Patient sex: M
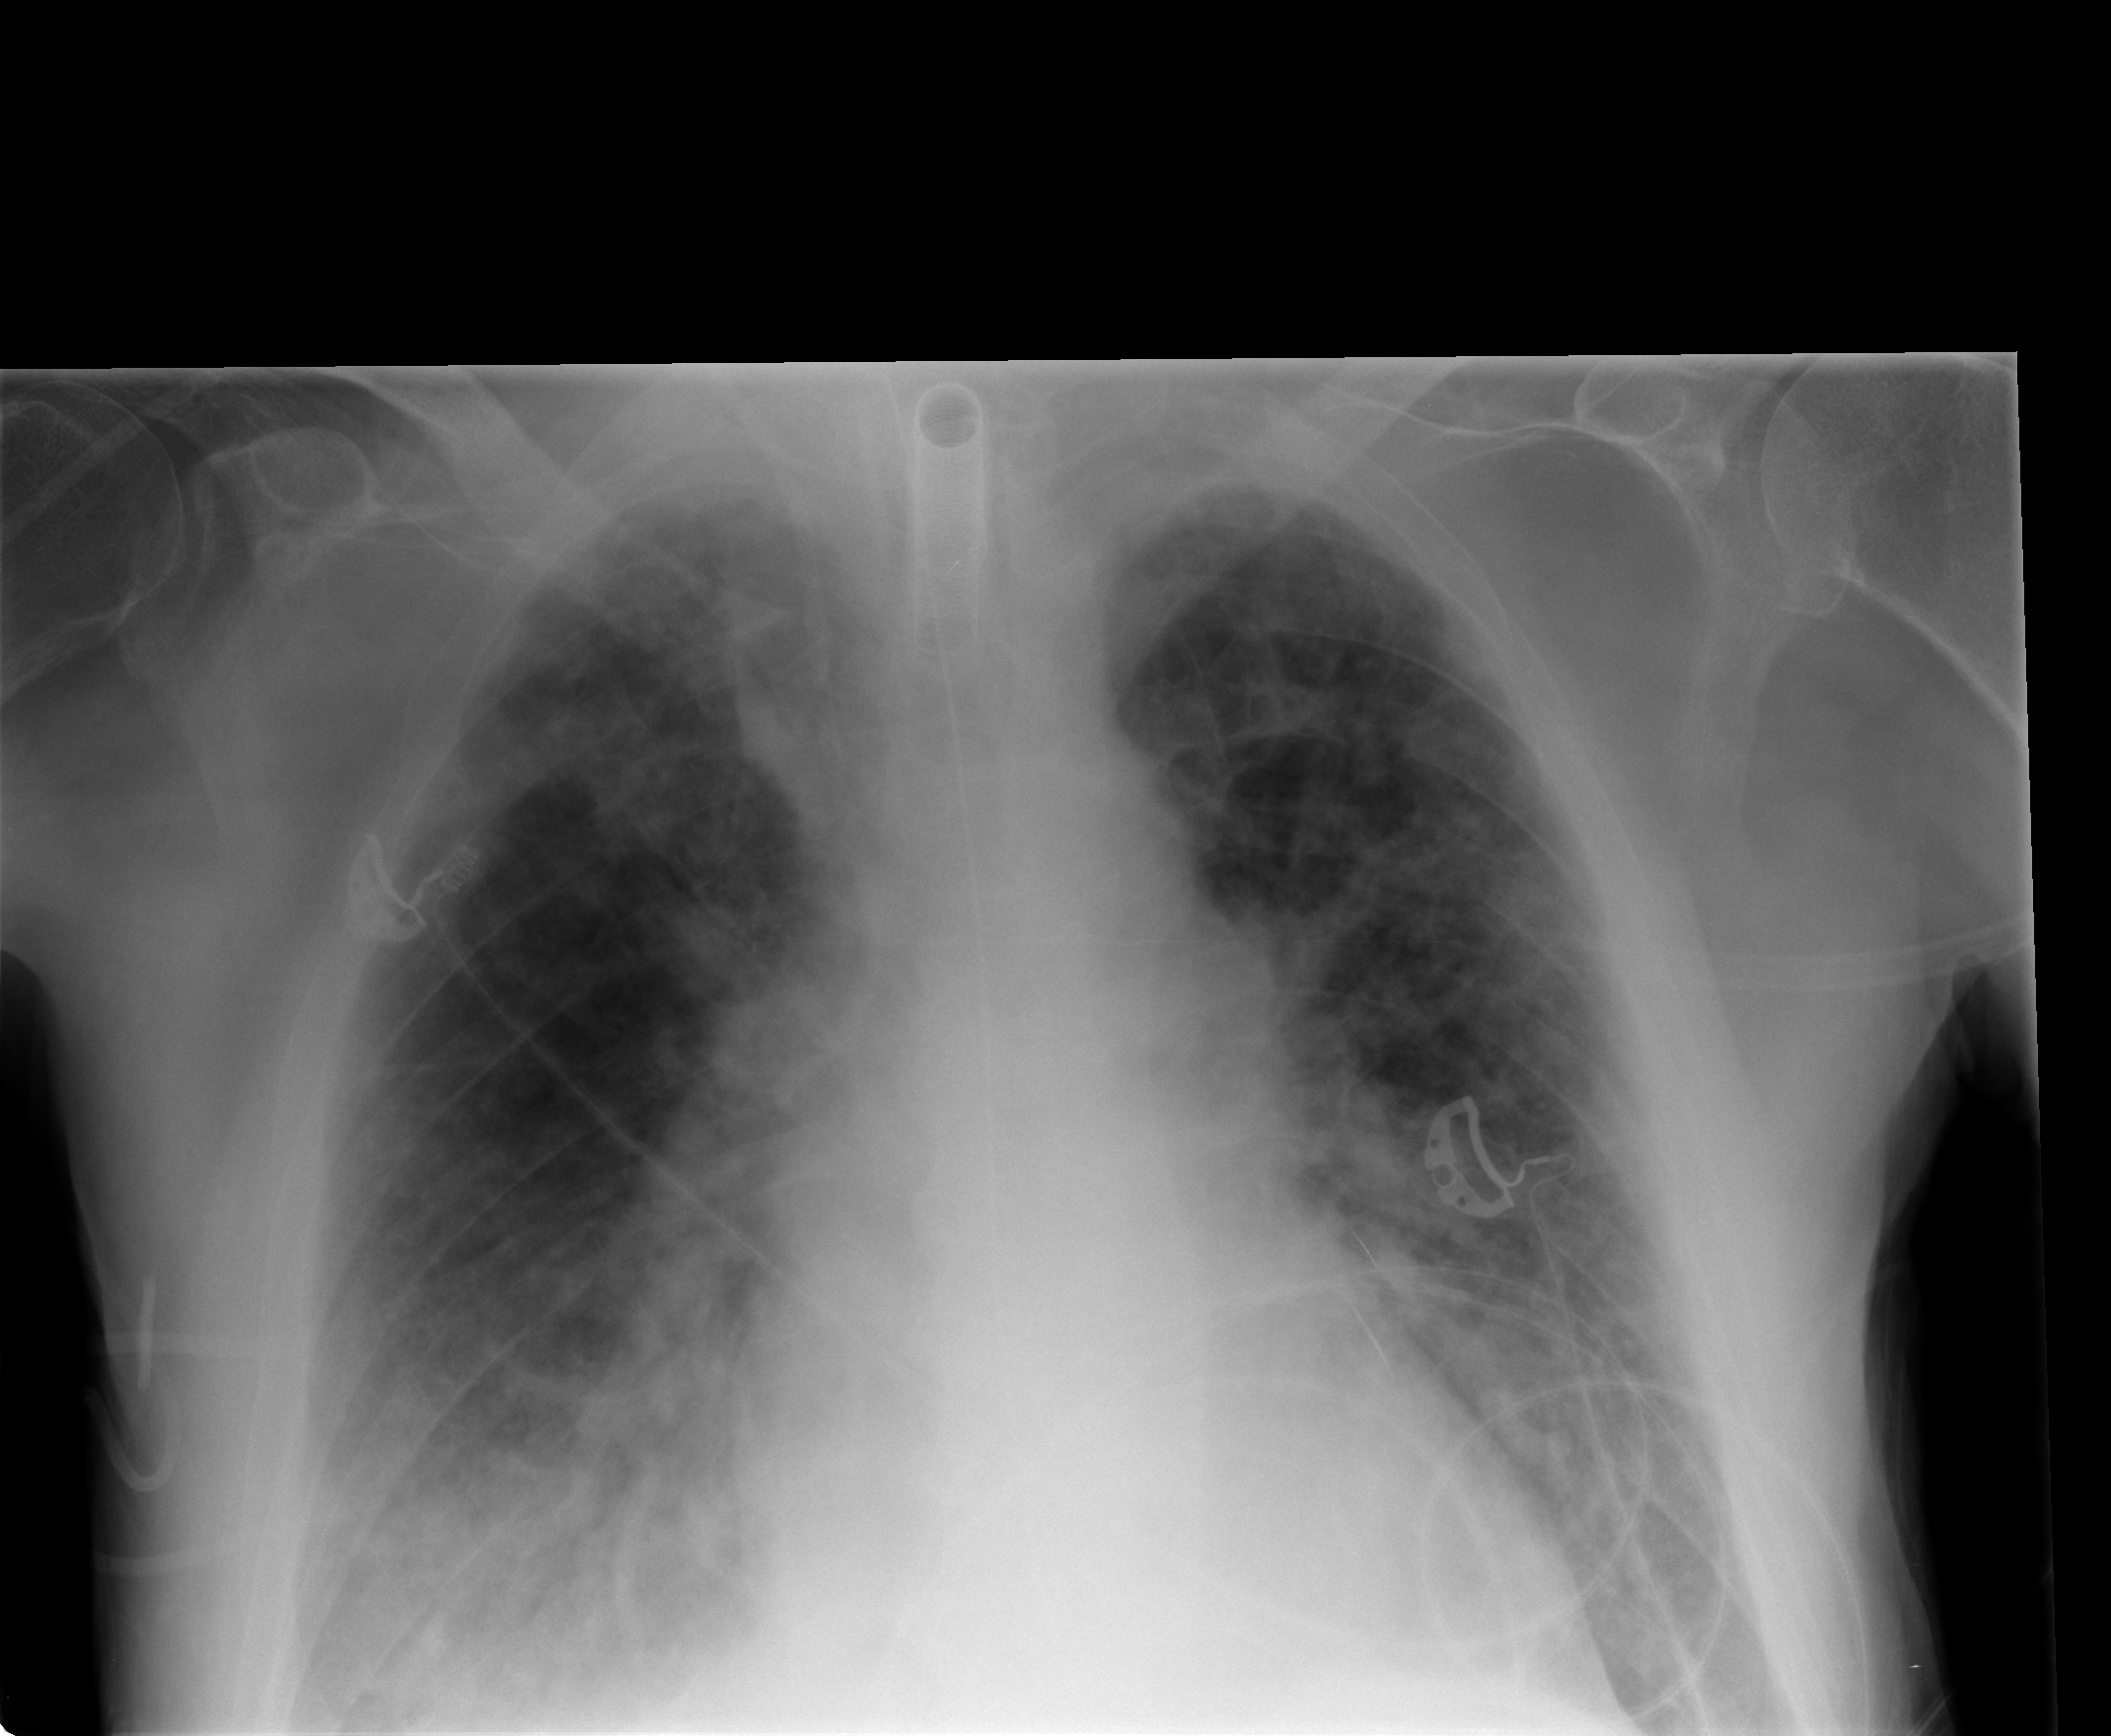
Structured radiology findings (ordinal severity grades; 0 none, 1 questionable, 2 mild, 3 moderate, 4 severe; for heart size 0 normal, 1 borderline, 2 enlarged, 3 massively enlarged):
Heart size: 1
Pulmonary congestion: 3
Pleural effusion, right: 2
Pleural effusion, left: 1
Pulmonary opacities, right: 3
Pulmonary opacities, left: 3
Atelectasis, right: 3
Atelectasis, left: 3